Question: My idea is when button1 is clicked to get input in textare and make search in Datatables.
I need help, hope for understanding.

my code is this, but I dont get result. I got other ways but i dont want to refresh page:
'''
<script src="js/ie/jquery.placeholder.js"></script>
<script>
$(function() {
$('input, textarea').placeholder();
});
</script>
'''
and to call it like this:
'''
<p class="btn btn-primary" id="myInput" onclick="updateInput('button1')">button1</p>
'''
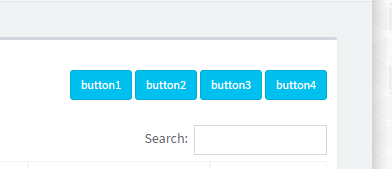
Answer: Since you have provided almost zero information in your question except for the fact that you want to search the datatable on the click of a button, this should work for you.
'''
var oTable = $("#myTable").DataTable();
$("button1").on('click', function(event){
var searchText = "button1"; //Specific text that you want to search
oTable.search(searchText).draw();
}
'''
Here's a <URL>